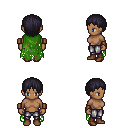
a pixel art fantasy rpg character, female body template, human, dark skin, green tattered cape, metal pants, raven plain hairstyle, leather bracers, brown shoes, four views (front, back, left, right), 2x2 character sprite sheet, small pixel art, hard edges, no anti-aliasing